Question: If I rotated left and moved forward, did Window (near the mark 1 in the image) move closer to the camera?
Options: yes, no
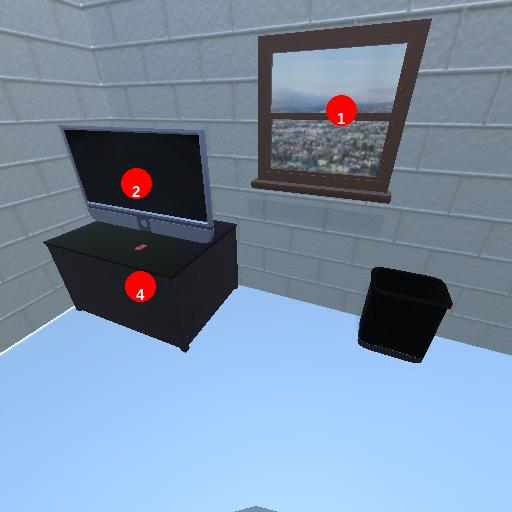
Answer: yes